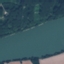
Land use / land cover: River